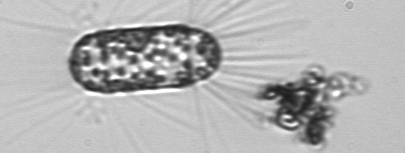
Label: Corethron_hystrix